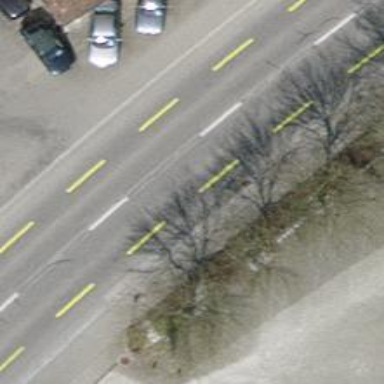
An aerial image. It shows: Primary road with asphalt surface and designated cycle lane.